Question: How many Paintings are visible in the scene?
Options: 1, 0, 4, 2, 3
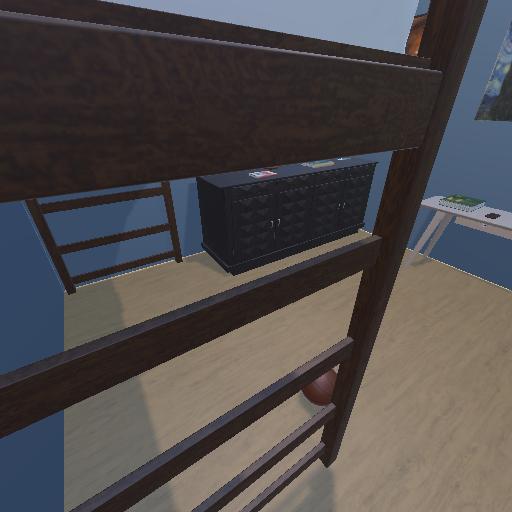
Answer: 1